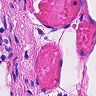
Metastatic tissue present: no